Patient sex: F
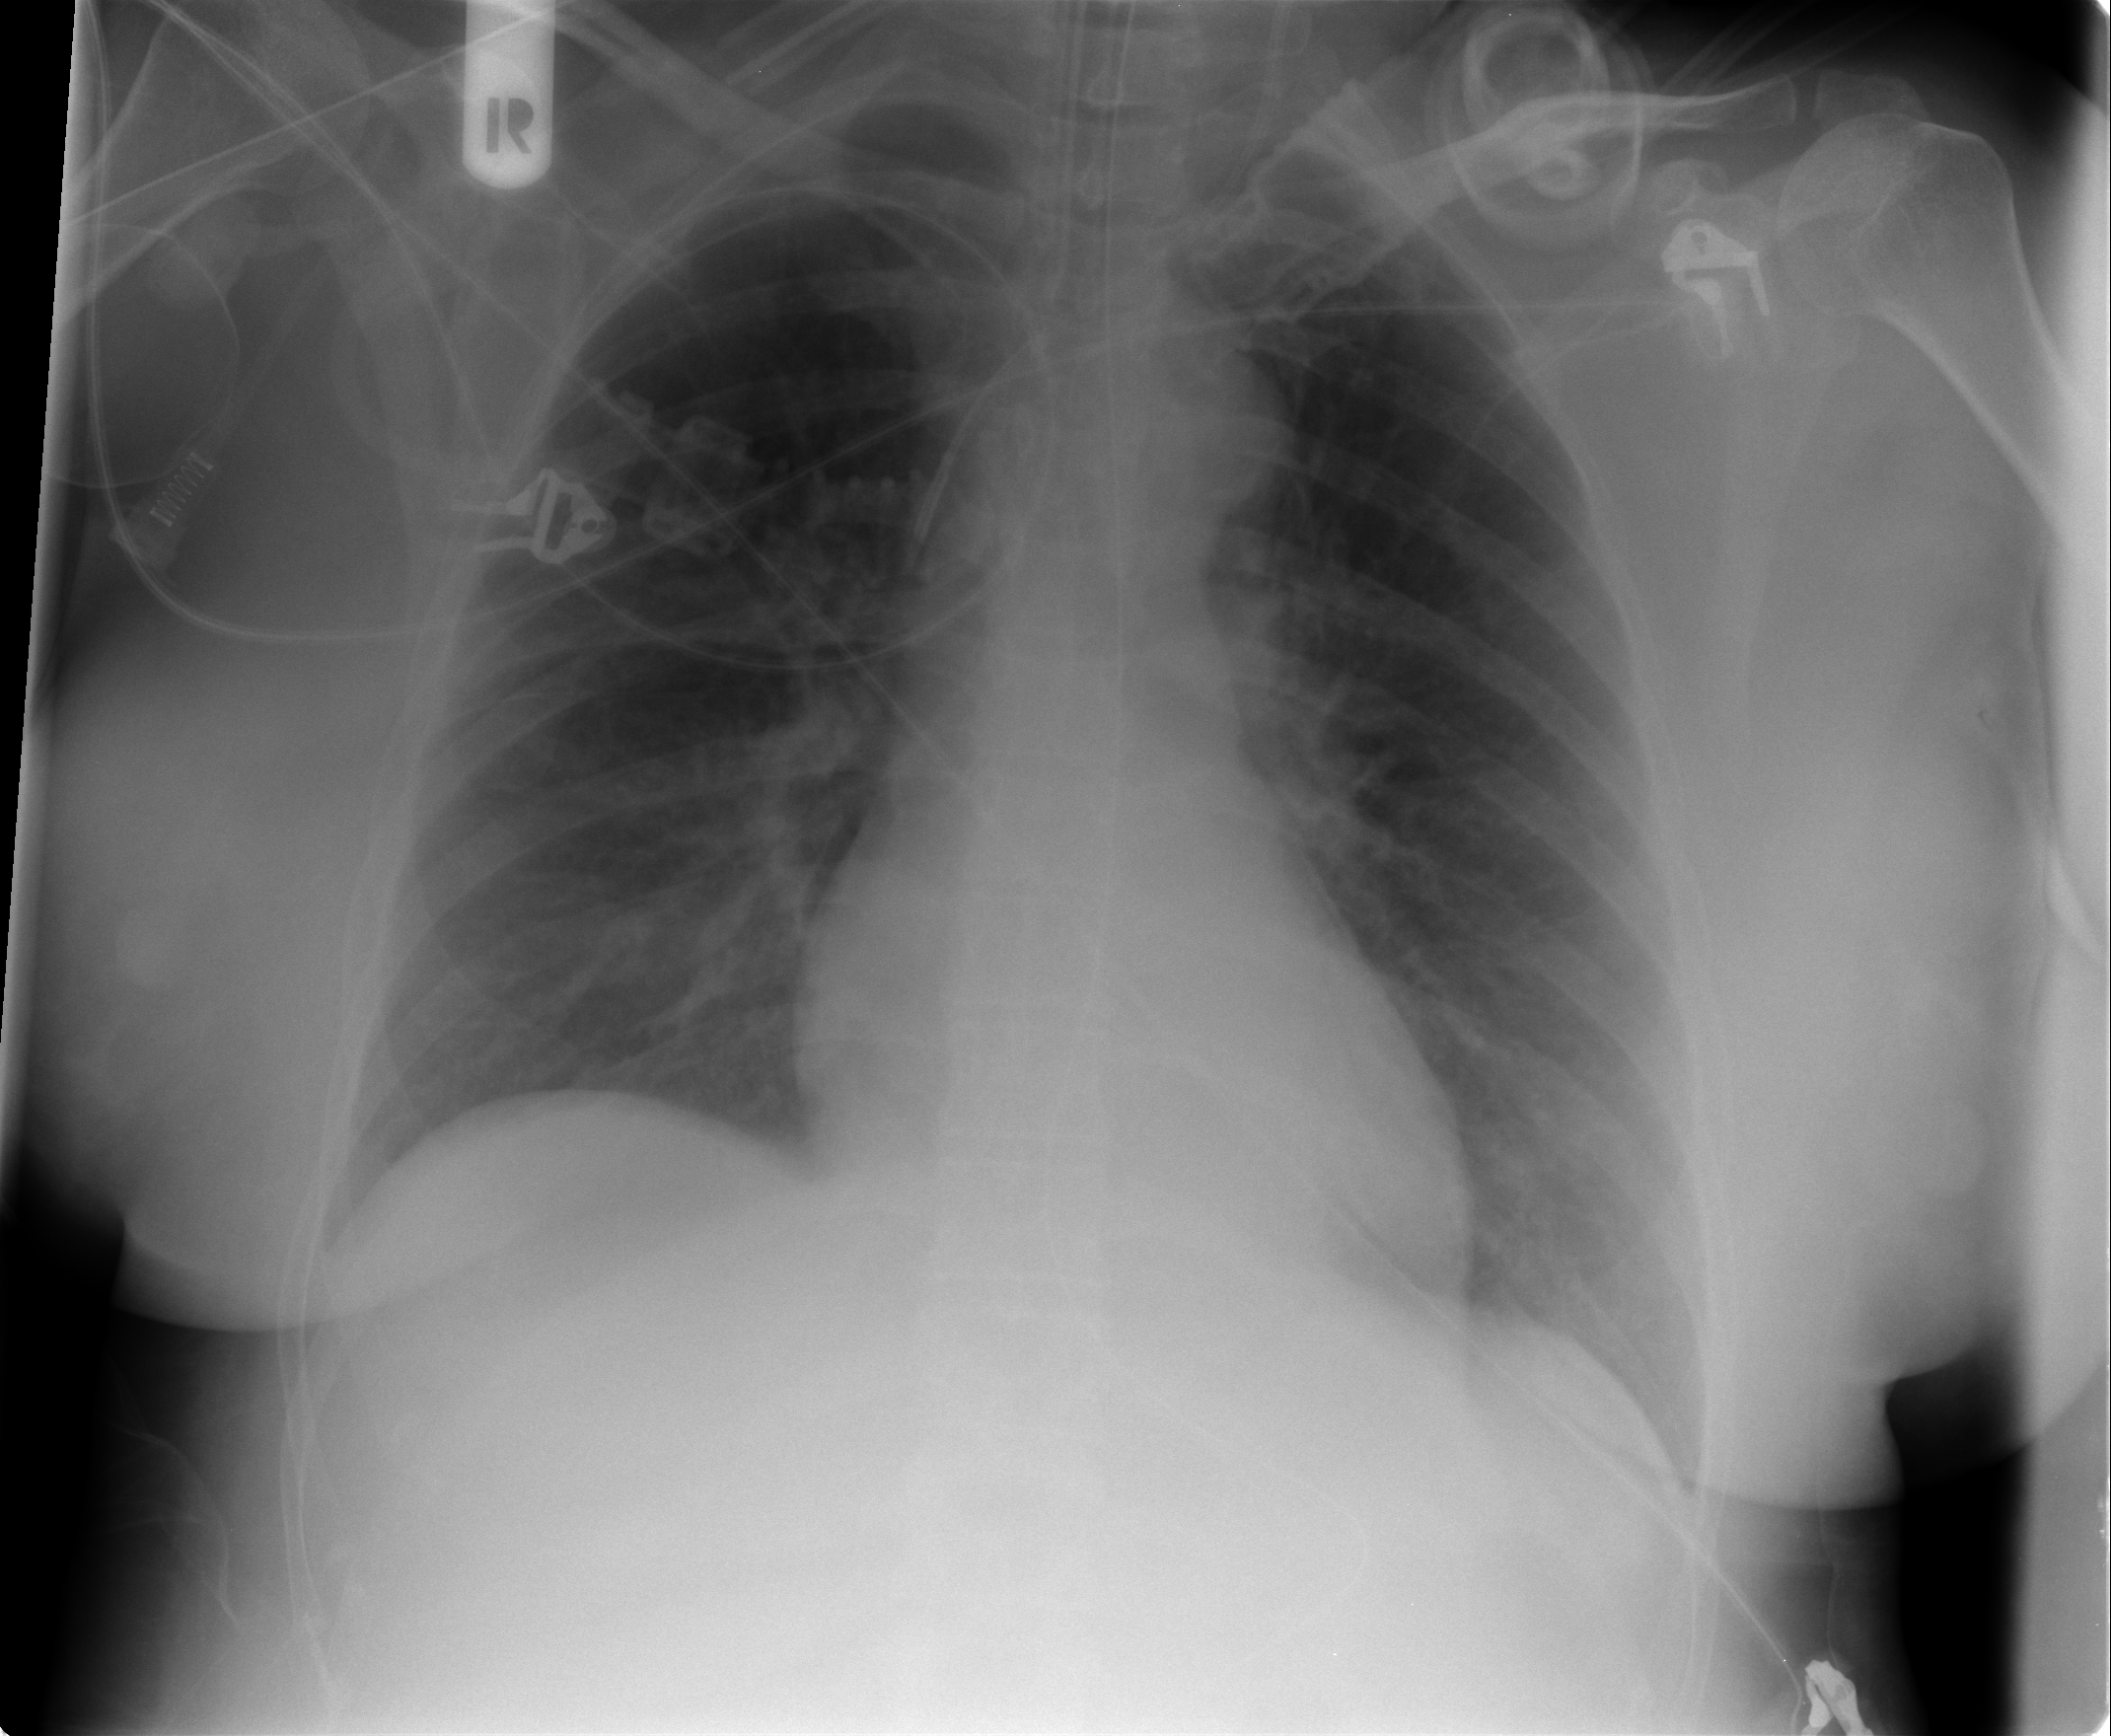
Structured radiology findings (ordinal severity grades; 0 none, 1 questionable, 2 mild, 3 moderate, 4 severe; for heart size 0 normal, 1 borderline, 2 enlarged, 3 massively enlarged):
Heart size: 0
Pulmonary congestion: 0
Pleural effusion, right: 0
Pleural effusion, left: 0
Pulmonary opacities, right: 0
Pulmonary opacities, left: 0
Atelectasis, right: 2
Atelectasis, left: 2